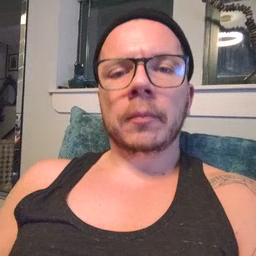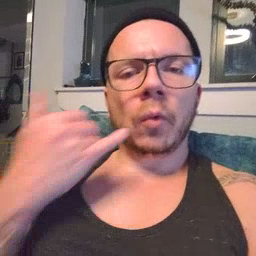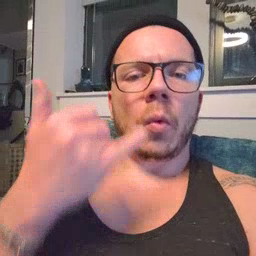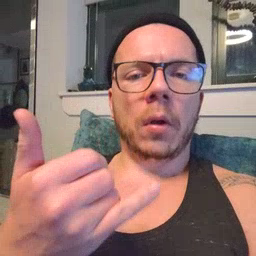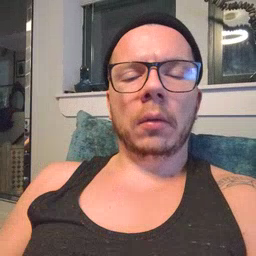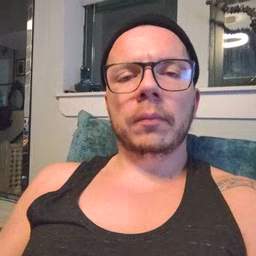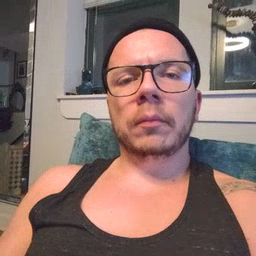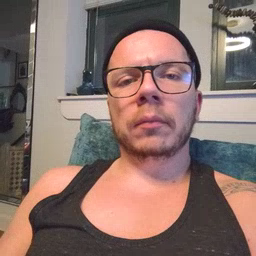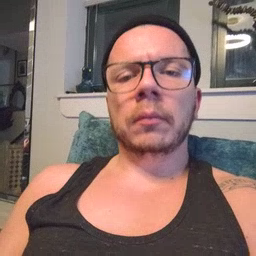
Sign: callonphone